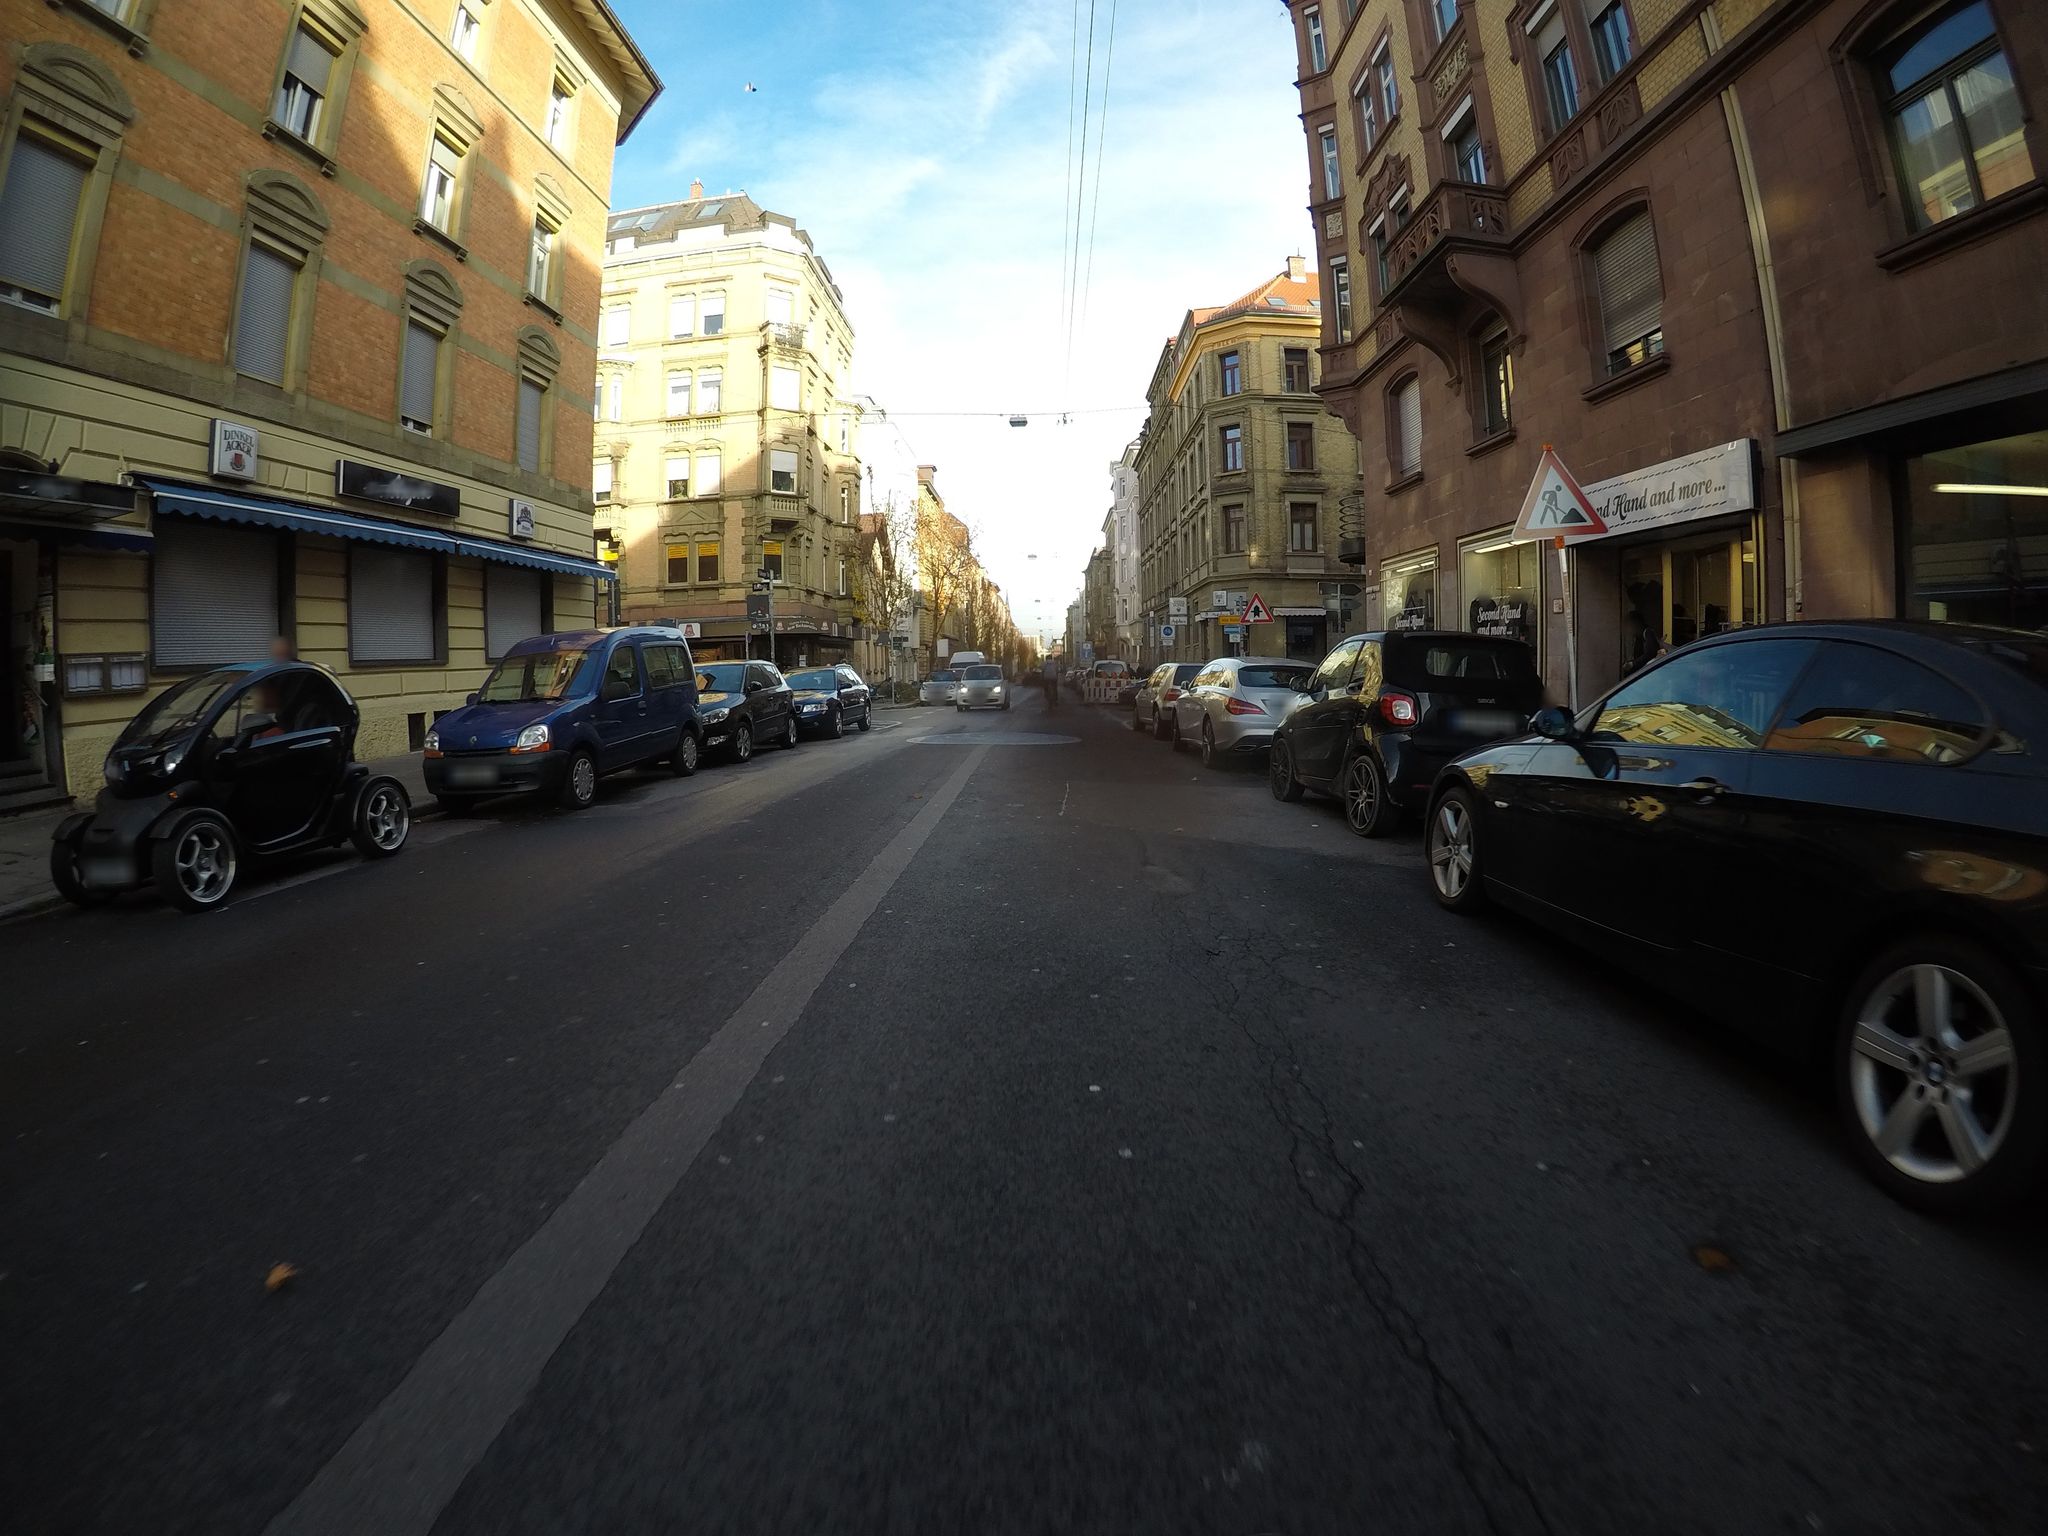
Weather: clear
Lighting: day
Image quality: good
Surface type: driving surface
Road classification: residential
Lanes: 2
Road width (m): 11
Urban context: urban centre
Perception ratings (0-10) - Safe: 4.56, Lively: 9.53, Beautiful: 7.68, Boring: 2.03, Depressing: 5.36, Wealthy: 6.39